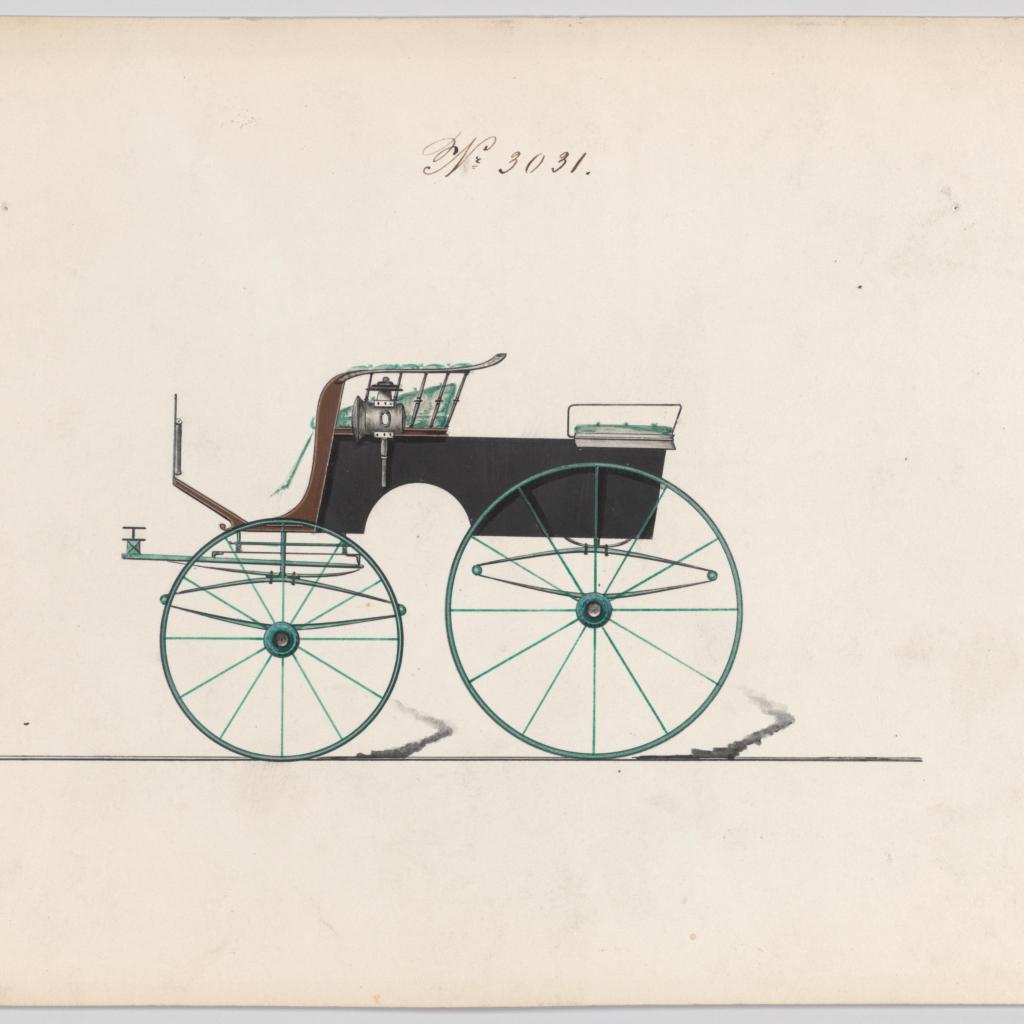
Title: Design for T-Cart, no. 3031
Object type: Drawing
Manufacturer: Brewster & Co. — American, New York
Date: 1874
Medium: Pen and black ink, watercolor and gouache with gum arabic
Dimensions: Sheet: 6 3/4 × 9 7/8 in. (17.1 × 25.1 cm)
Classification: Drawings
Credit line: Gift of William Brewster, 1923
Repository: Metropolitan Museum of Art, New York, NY